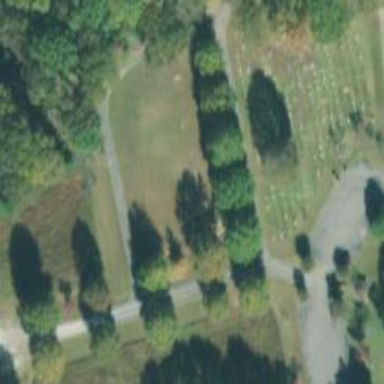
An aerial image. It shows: Cemetery.